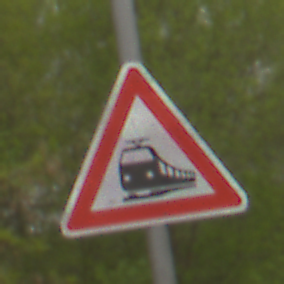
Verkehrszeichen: Bahnuebergang
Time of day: MorningAfternoon
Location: Outdoor (Nature)
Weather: Overcast
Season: NotSpecified
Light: Natural